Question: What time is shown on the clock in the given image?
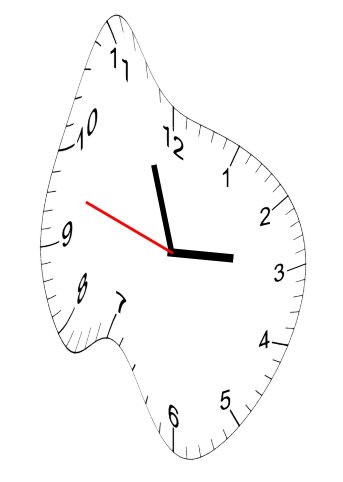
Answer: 02:56:48